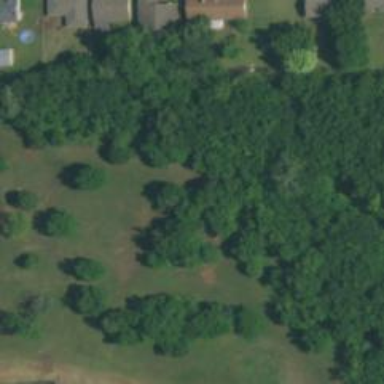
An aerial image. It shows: Disc golf tee.